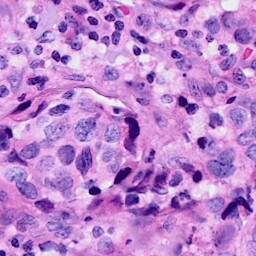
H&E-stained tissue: Breast